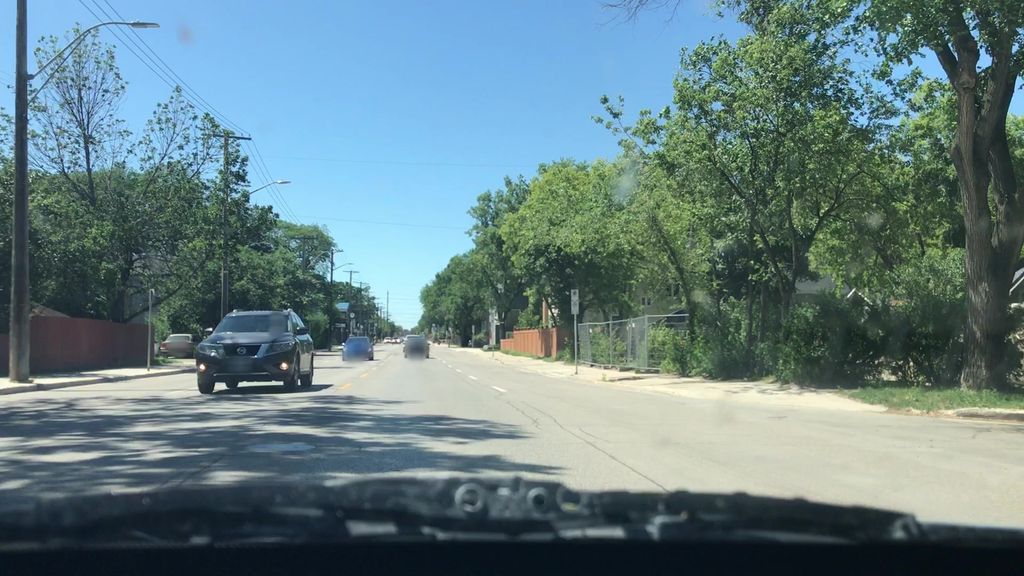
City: winnipeg